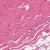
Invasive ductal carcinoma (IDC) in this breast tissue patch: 0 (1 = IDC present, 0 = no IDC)